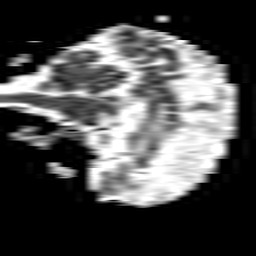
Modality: ADC
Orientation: sagittal
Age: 82
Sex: male
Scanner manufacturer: philips
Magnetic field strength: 1.5 T
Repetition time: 3.392 s
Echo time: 0.06899 s